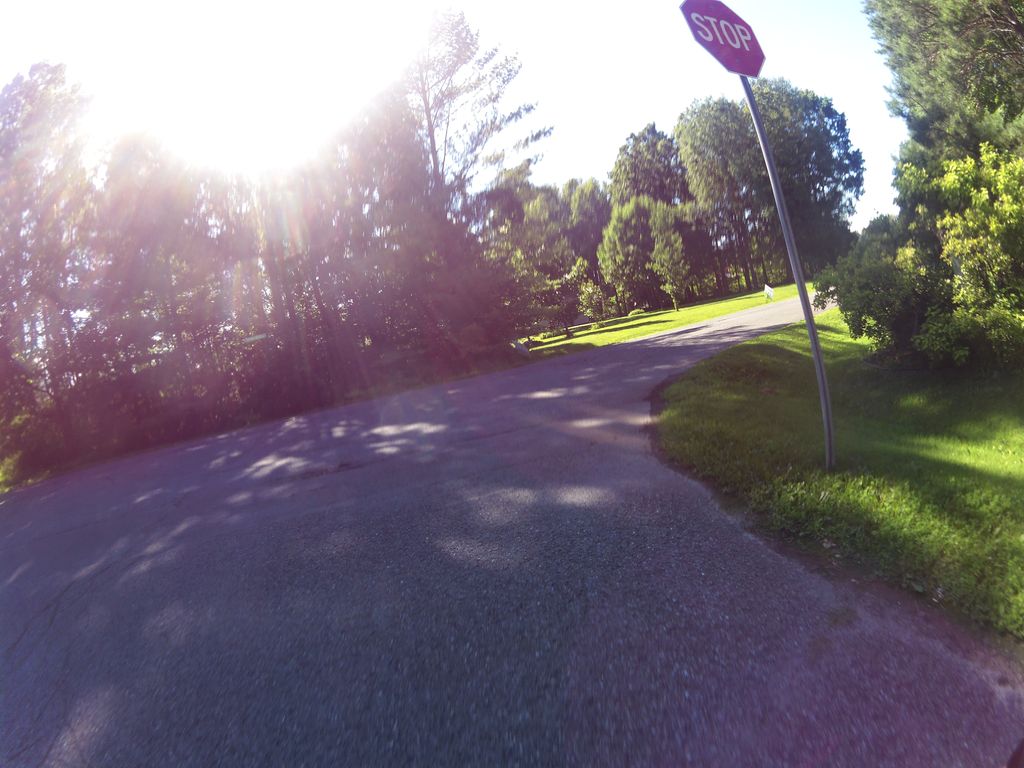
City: ottawa-gatineau